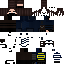
A female human skin with dark skin, wearing brown long hair dressed in a blue hoodie and black pants, featuring a closed mouth.